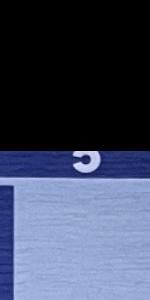
Label: Empty